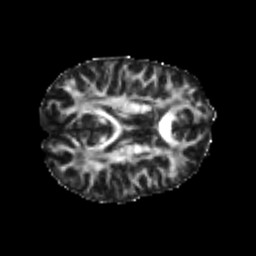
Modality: FA
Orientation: axial
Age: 24
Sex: male
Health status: healthy
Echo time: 0.074 s